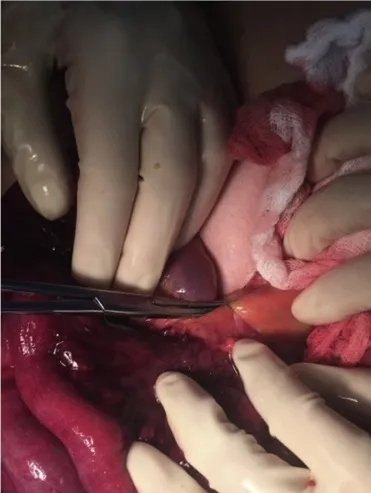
Single, free intraperitoneal staple caught on small bowel mesentery.
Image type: medical_photograph (other_medical_photograph)